Question: Everything is working fine, but I want to make url with same table of contactUs with url. I am trying to do when the user has been request form it show everything in the table.

'''
var config = {
apiKey: "=================",
authDomain: "=================",
databaseURL: "================",
projectId: "===========",
storageBucket: "====================",
messagingSenderId: "====================="
};
//initialize firebase
firebase.initializeApp(config);
var database = firebase.database();
var storage = firebase.storage();
var firebaseContactsCollection = database.ref().child('ContactUs');
function submitOrder() {
var data = {
Name: $('#NameField').val(),
Email: $('#EmailsField').val(),
Subject: $('#SubjectField').val(),
Message: $('#MessageField').val(),
// file: $('#fileButton').val(),
};
firebaseContactsCollection.push(data);
};
var fileButton = document.getElementById('fileButton');
function URL(snap) {
var url = snap.downloadURL;
firebase.database().ref().child('ContactUs').push(url);
}
function img() {
var folder = this.files[0];
var getf = storage.ref("ContactUsImagesfiles/" + new Date());
getf.put(folder).then(URL);
}
fileButton.onchange = img;
'''
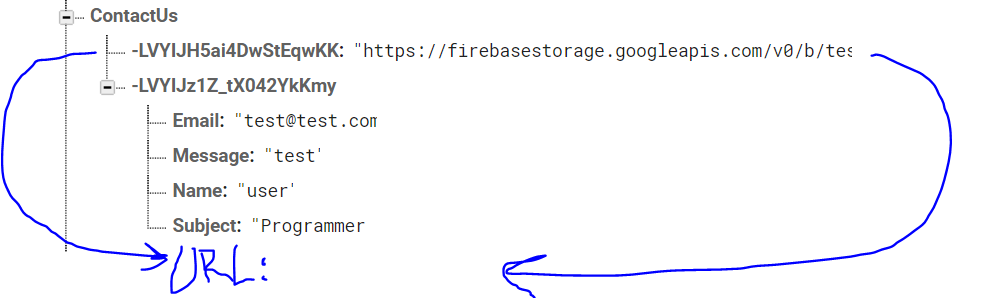
Answer: Your issue is that you are calling 'push()' every time that you are saving data. The 'push()' method is different from 'set()' in that it is creating a unique ID and storing your data as a child below that. While 'set()' will just store the data at your reference.
You can <URL>, to get a unique ID to work with. Do that first, as a global variable or something that you can pass into your functions.
'''
// Get a key for a your form
var firebaseContactsCollection = database.ref().child('ContactUs');
var newFormSubmissionKey = firebaseContactsCollection.push().key;
function submitOrder() {
// ...
firebaseContactsCollection.child(newFormSubmissionKey).set(data);
}
function URL(snap) {
var url = snap.downloadURL;
firebaseContactsCollection.child(newFormSubmissionKey).child("url").set(url);
}
'''
When you store the URL in the second function, don't forget to also make a reference to the node that you want to save it to.